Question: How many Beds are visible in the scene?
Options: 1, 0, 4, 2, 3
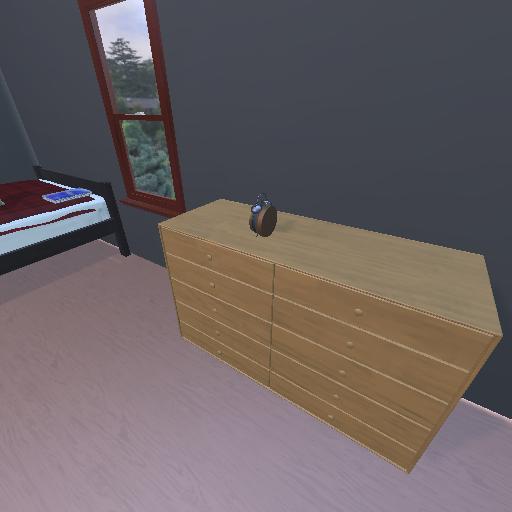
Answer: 1